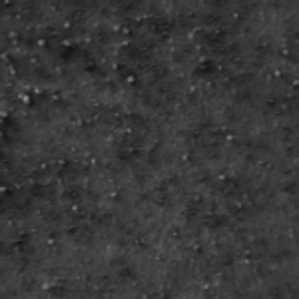
Label: frost